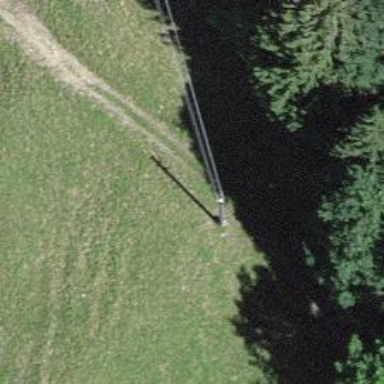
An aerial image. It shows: Utility pole in the area.